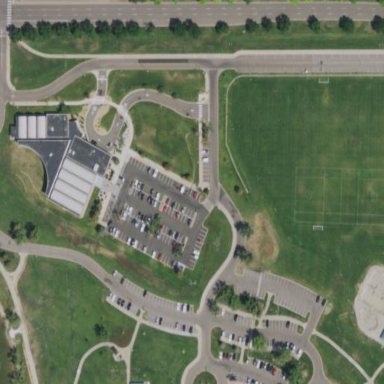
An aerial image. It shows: Parking area.